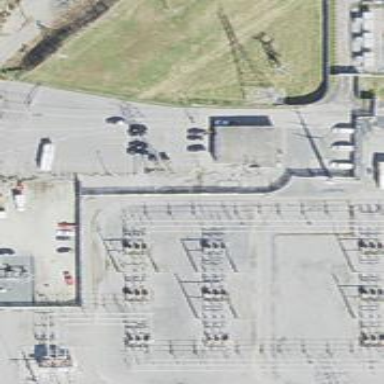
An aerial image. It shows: Switch for power supply.